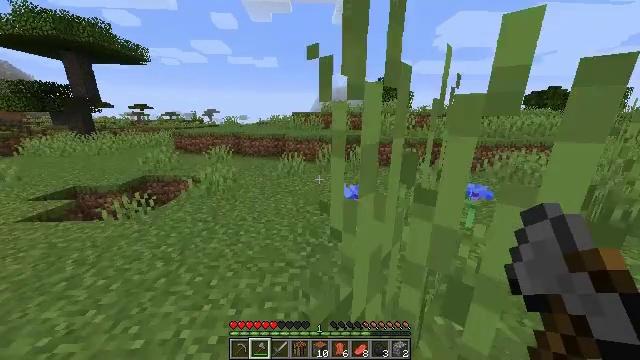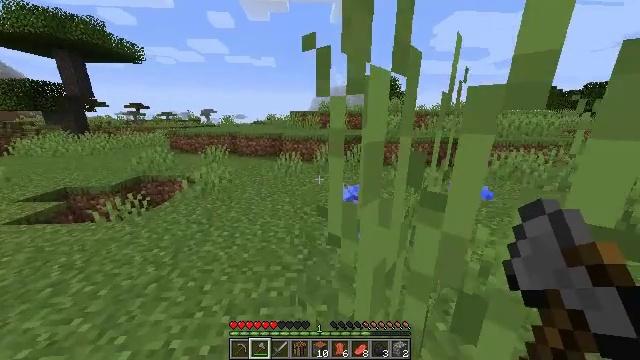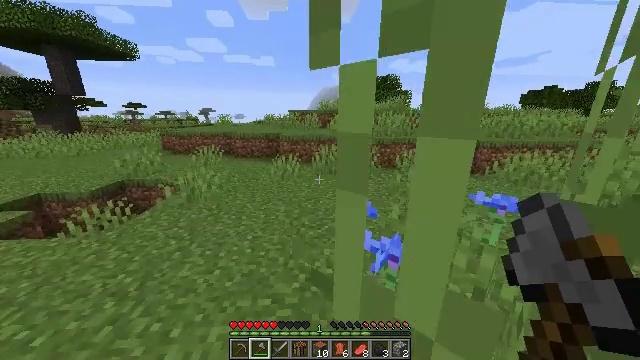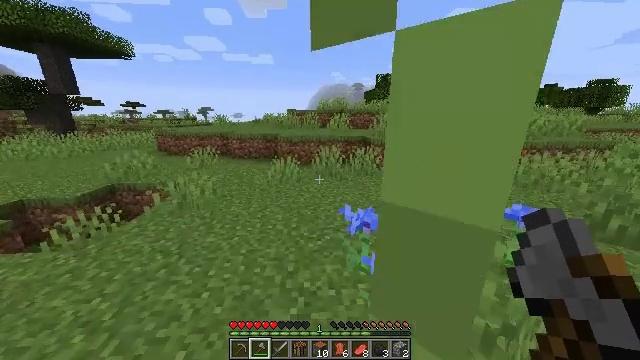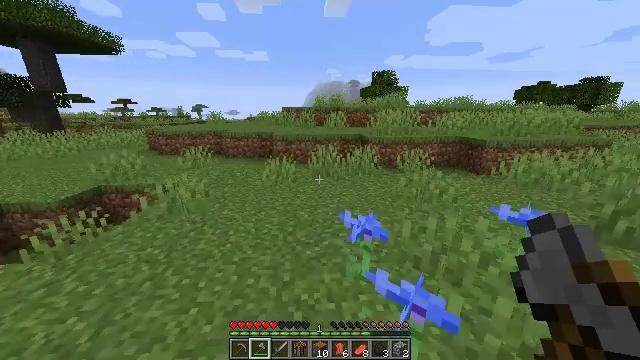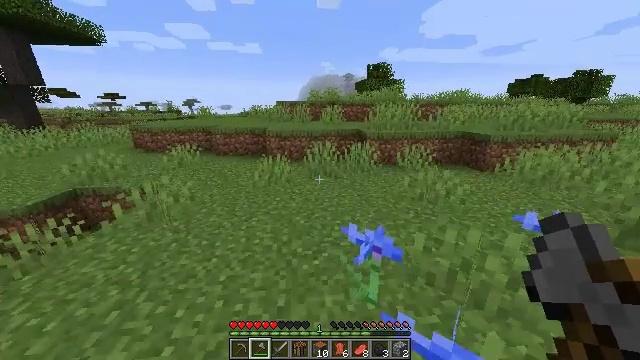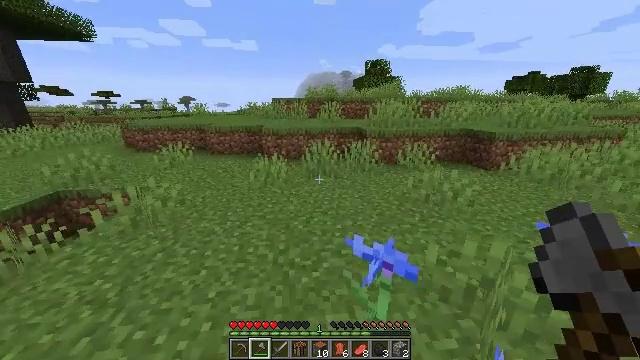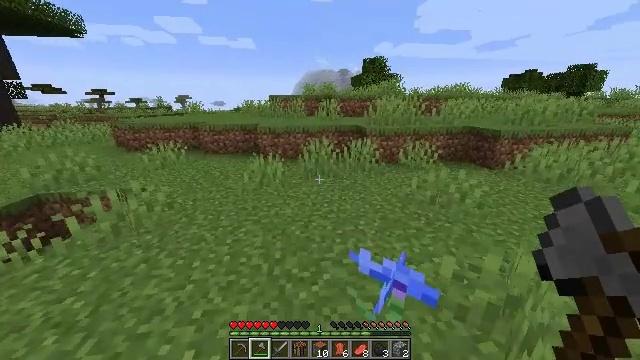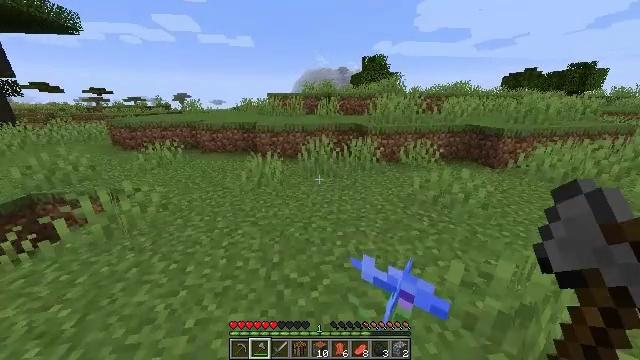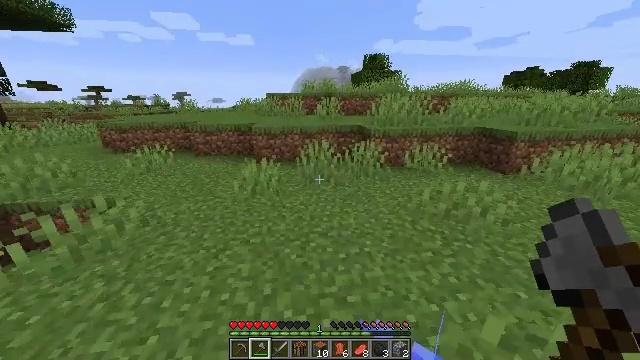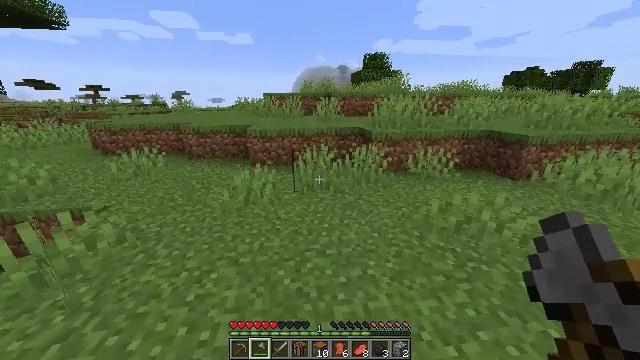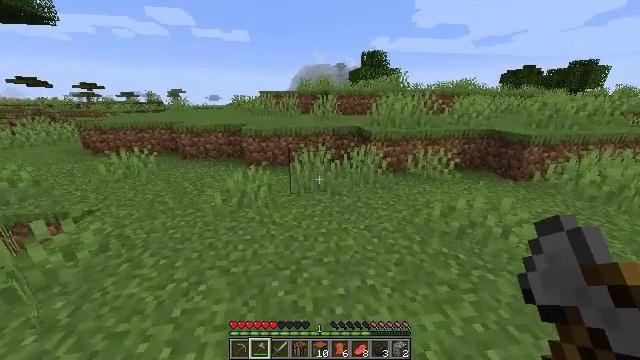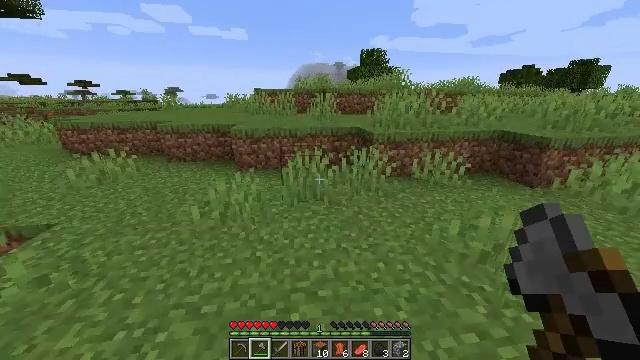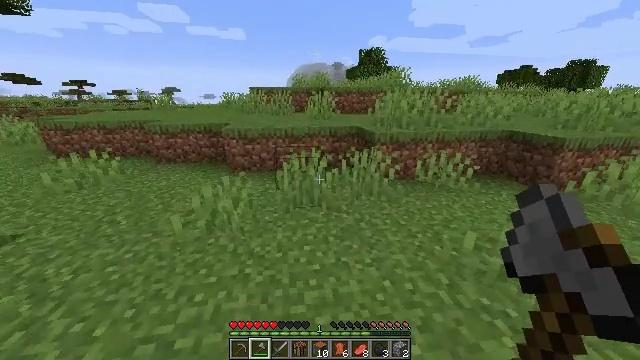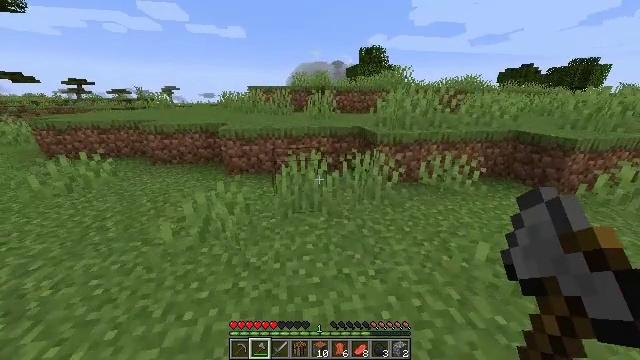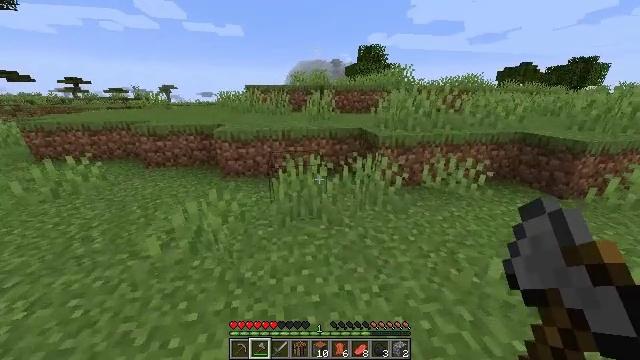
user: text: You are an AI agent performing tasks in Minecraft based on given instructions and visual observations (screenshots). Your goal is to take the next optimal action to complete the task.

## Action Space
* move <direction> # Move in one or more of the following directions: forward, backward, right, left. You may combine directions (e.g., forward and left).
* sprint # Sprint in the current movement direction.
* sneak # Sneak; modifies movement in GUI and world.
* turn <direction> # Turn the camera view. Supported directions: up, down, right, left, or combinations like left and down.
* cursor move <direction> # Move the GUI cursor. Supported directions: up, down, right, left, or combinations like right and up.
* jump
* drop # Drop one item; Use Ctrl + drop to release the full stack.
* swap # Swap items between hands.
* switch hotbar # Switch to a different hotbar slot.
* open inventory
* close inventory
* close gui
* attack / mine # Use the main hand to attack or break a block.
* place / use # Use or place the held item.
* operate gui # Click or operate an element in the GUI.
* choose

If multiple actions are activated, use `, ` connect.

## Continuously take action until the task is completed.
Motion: motion action
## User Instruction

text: Hunt a chicken.
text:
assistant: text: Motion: move forward, sprint
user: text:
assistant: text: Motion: move forward, sprint
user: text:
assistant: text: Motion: move forward, sprint
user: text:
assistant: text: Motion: move forward, sprint, turn right
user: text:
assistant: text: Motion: move forward, sprint, turn right and down
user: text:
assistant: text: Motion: move forward, sprint
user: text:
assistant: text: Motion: move forward, sprint
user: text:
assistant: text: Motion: move forward, sprint
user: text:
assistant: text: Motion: move forward, sprint
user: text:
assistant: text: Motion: move forward, sprint
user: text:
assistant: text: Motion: move forward, sprint
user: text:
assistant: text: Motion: move forward, sprint
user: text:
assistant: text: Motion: move forward, sprint
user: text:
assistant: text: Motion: move forward, sprint
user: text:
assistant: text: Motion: move forward, sprint
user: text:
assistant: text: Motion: move forward, sprint
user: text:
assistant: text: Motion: move forward, sprint
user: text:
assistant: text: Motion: move forward, sprint
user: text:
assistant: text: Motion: move forward, sprint, turn right and down
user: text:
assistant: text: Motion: move forward, sprint
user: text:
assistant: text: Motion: move forward, sprint
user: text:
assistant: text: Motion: move forward, sprint
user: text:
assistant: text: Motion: move forward, sprint
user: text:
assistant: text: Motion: move forward, sprint
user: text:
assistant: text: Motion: move forward, sprint
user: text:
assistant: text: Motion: move forward, sprint, jump
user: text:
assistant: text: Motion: move forward, sprint, jump
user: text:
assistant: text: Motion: move forward, sprint, jump
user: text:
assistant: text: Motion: move forward, sprint, jump
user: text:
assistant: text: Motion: move forward, jump